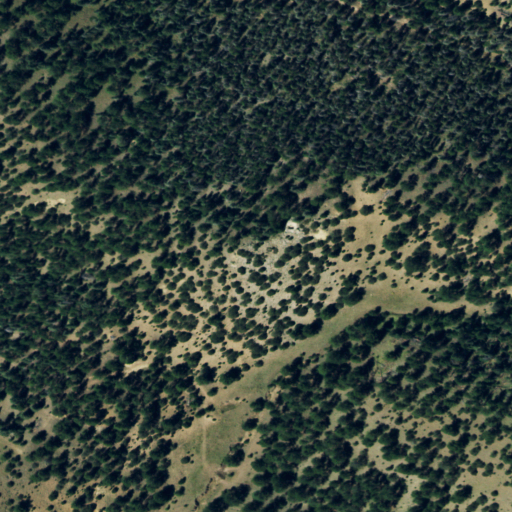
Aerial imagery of mountain in Colorado named Knickerbocker Hill containing evergreen forest and shrub